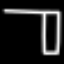
Label: pants